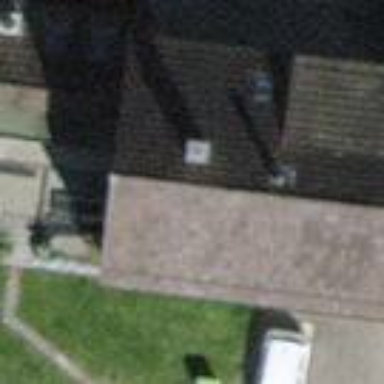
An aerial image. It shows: Building with tile roof.